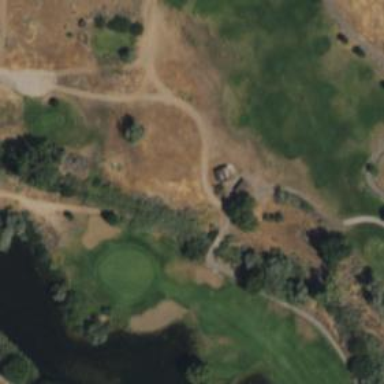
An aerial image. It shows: Service road used as golf cart path.